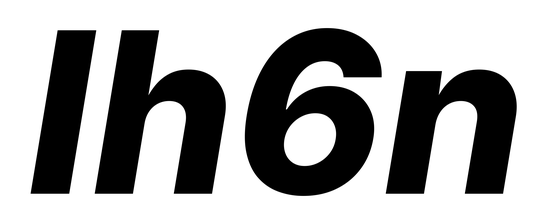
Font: Inter-Italic_ExtraBold_Italic